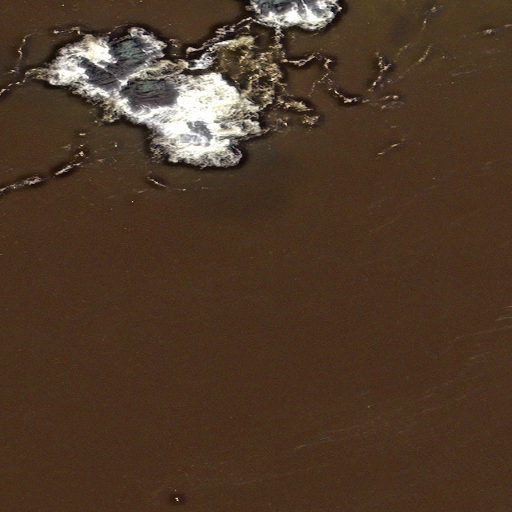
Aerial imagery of island in Alaska named Haystack Rock containing only unknown